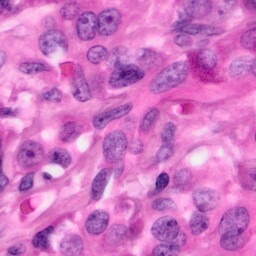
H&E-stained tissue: Pancreatic